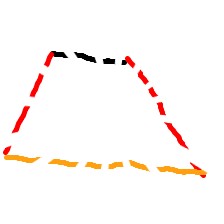
Shape: trapezoid